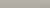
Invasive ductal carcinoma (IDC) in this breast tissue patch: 0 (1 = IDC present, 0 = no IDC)